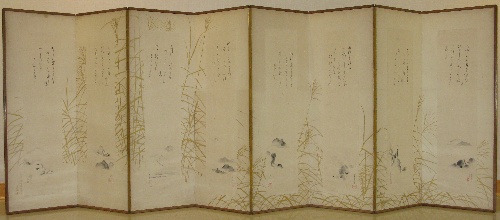
Artist: Shōkadō Shōjō 松花堂昭乗|Maruyama Ōkyo 円山応挙
Artist bio: Japanese, 1584?–1639|Japanese, 1733–1795
Date: late 18th century
Object type: Screen
Classification: Paintings
Medium: Eight sheets pasted to an eight-panel folding screen; ink on paper; gold on paper
Culture: Japan
Period: Edo period (1615–1868)
Dimensions: 43 in. × 10 ft. 9 in. (109.2 × 327.7 cm)
Department: Asian Art
Credit line: Gift of Mrs. H. F. Stone and Mrs. Leon Durand Bonnet, 1956
Accession year: 1956
Repository: Metropolitan Museum of Art, New York, NY